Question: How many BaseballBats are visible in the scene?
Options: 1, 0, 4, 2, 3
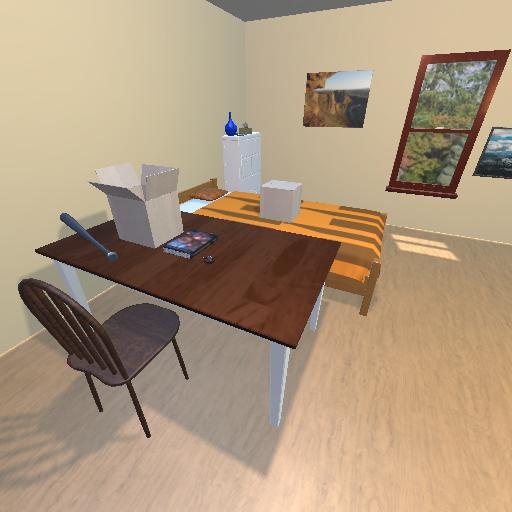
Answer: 1